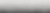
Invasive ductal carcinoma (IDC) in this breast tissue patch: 0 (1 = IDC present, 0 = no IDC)